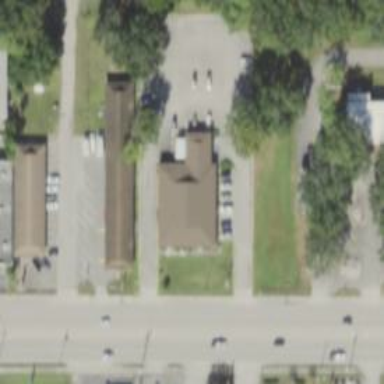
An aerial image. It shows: Healthcare clinic.